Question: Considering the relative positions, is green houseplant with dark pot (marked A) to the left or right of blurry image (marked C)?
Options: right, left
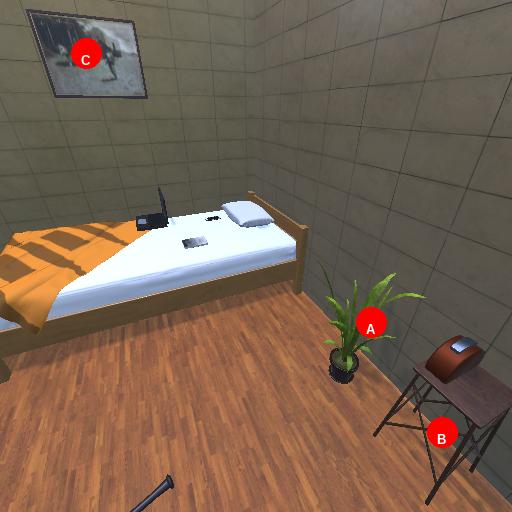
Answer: right